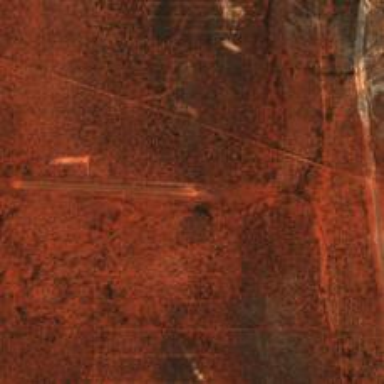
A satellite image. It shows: Runway at airport.